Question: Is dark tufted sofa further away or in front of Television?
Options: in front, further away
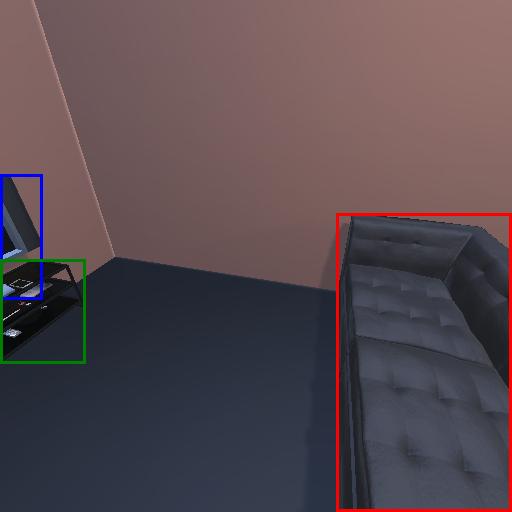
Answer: in front